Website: crate-barrel
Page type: receipt
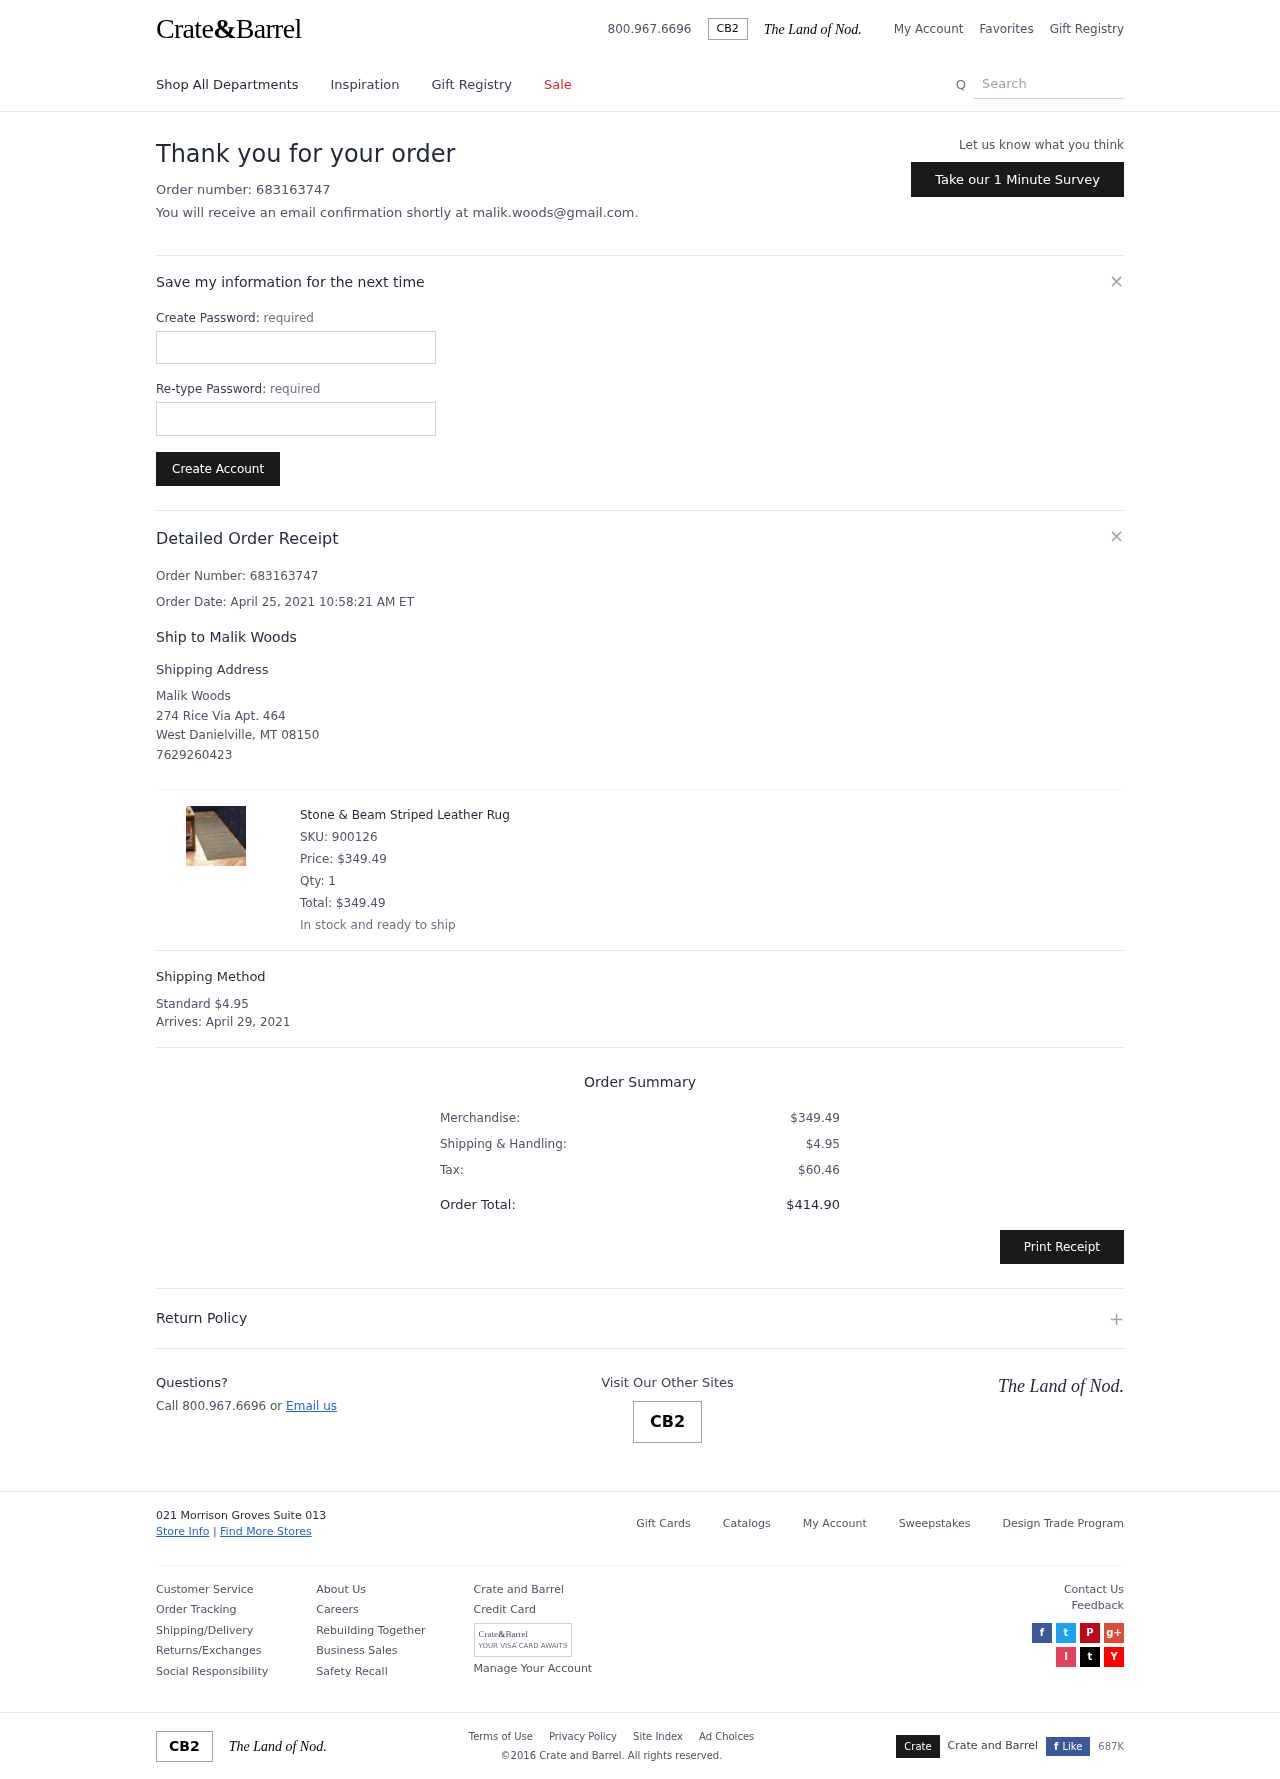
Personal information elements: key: PII_CITY
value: West Danielville
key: PII_EMAIL
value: malik.woods@gmail.com
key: PII_FULLNAME
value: Malik Woods
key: PII_FULLNAME
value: Ship to Malik Woods
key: PII_PHONE
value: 7629260423
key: PII_POSTCODE
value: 08150
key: PII_STATE_ABBR
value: MT
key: PII_STREET
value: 274 Rice Via Apt. 464
Product elements: key: PRODUCT1_NAME
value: Stone & Beam Striped Leather Rug
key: PRODUCT1_PRICE
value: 349.49
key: PRODUCT1_QUANTITY
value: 1
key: PRODUCT1_SKU
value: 900126
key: PRODUCT1_TOTAL
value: $349.49
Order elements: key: ORDER_ID
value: Order Number: 683163747
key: ORDER_ID
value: Order number: 683163747
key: ORDER_DATE
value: Order Date: April 25, 2021 10:58:21 AM ET
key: ORDER_SHIPPING_COST
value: $4.95
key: ORDER_DELIVERY_DATE
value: April 29, 2021
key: ORDER_SUBTOTAL
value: $349.49
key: ORDER_TAX
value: $60.46
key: ORDER_TOTAL
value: $414.90
Search elements: key: HEADER_SEARCH
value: Search